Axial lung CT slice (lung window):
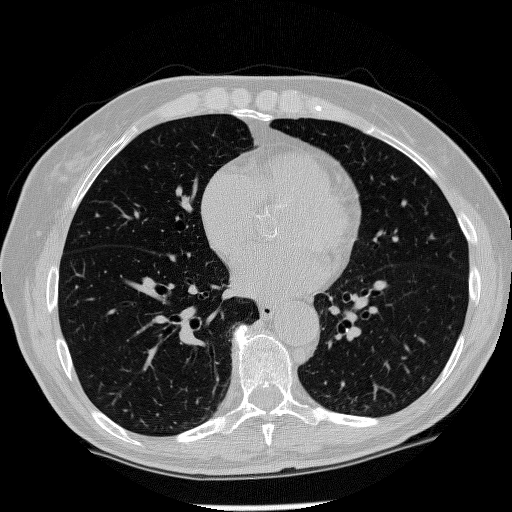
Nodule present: no